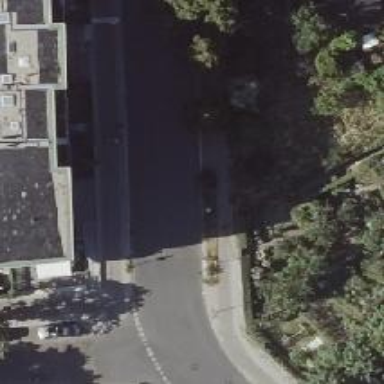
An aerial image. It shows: Residential road with sidewalks on both sides.